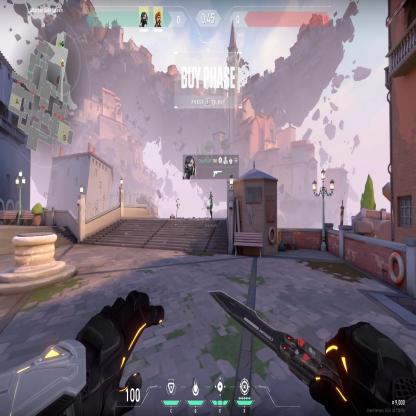
Label: dropped spike ; teammate